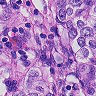
Metastatic tissue present: yes